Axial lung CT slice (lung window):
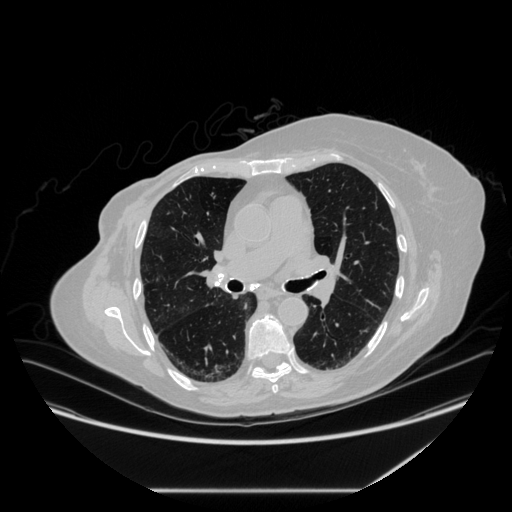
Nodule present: no